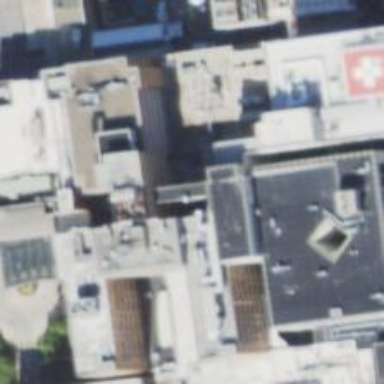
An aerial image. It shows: Healthcare clinic.